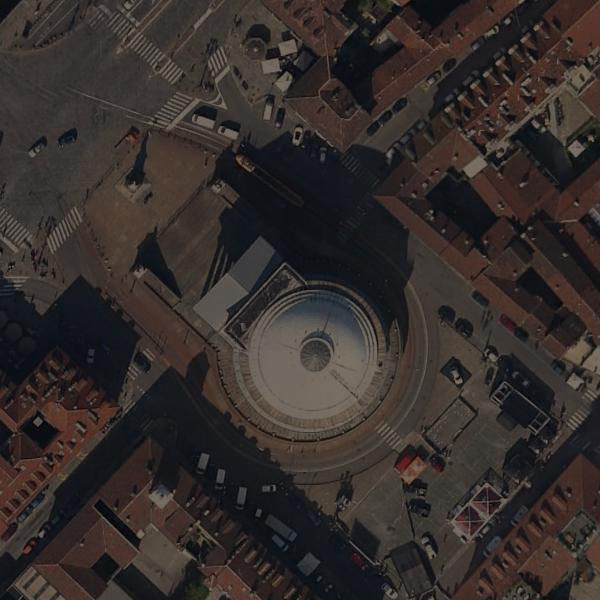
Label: Church